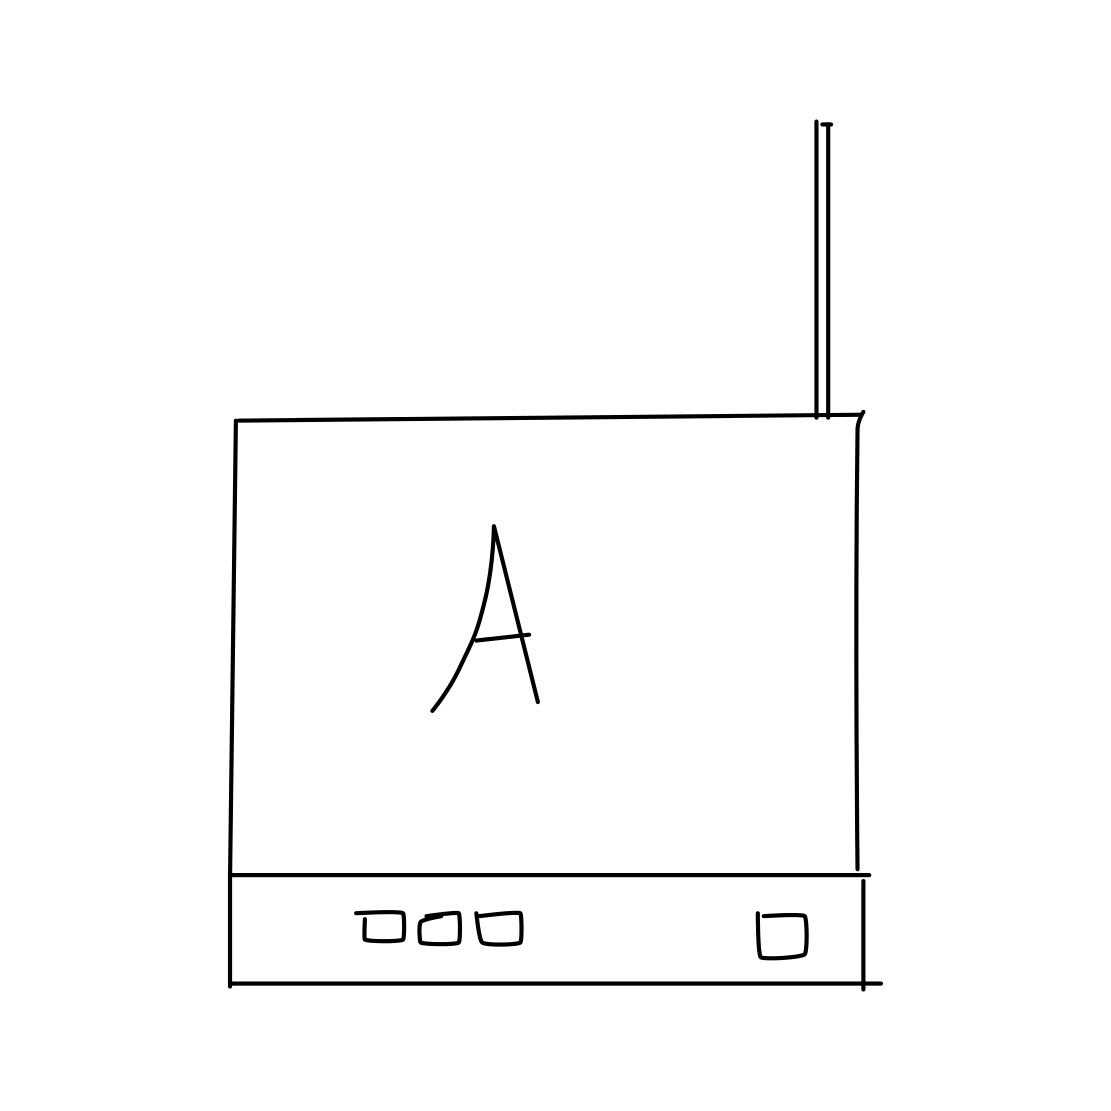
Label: tv